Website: walmart
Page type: cart
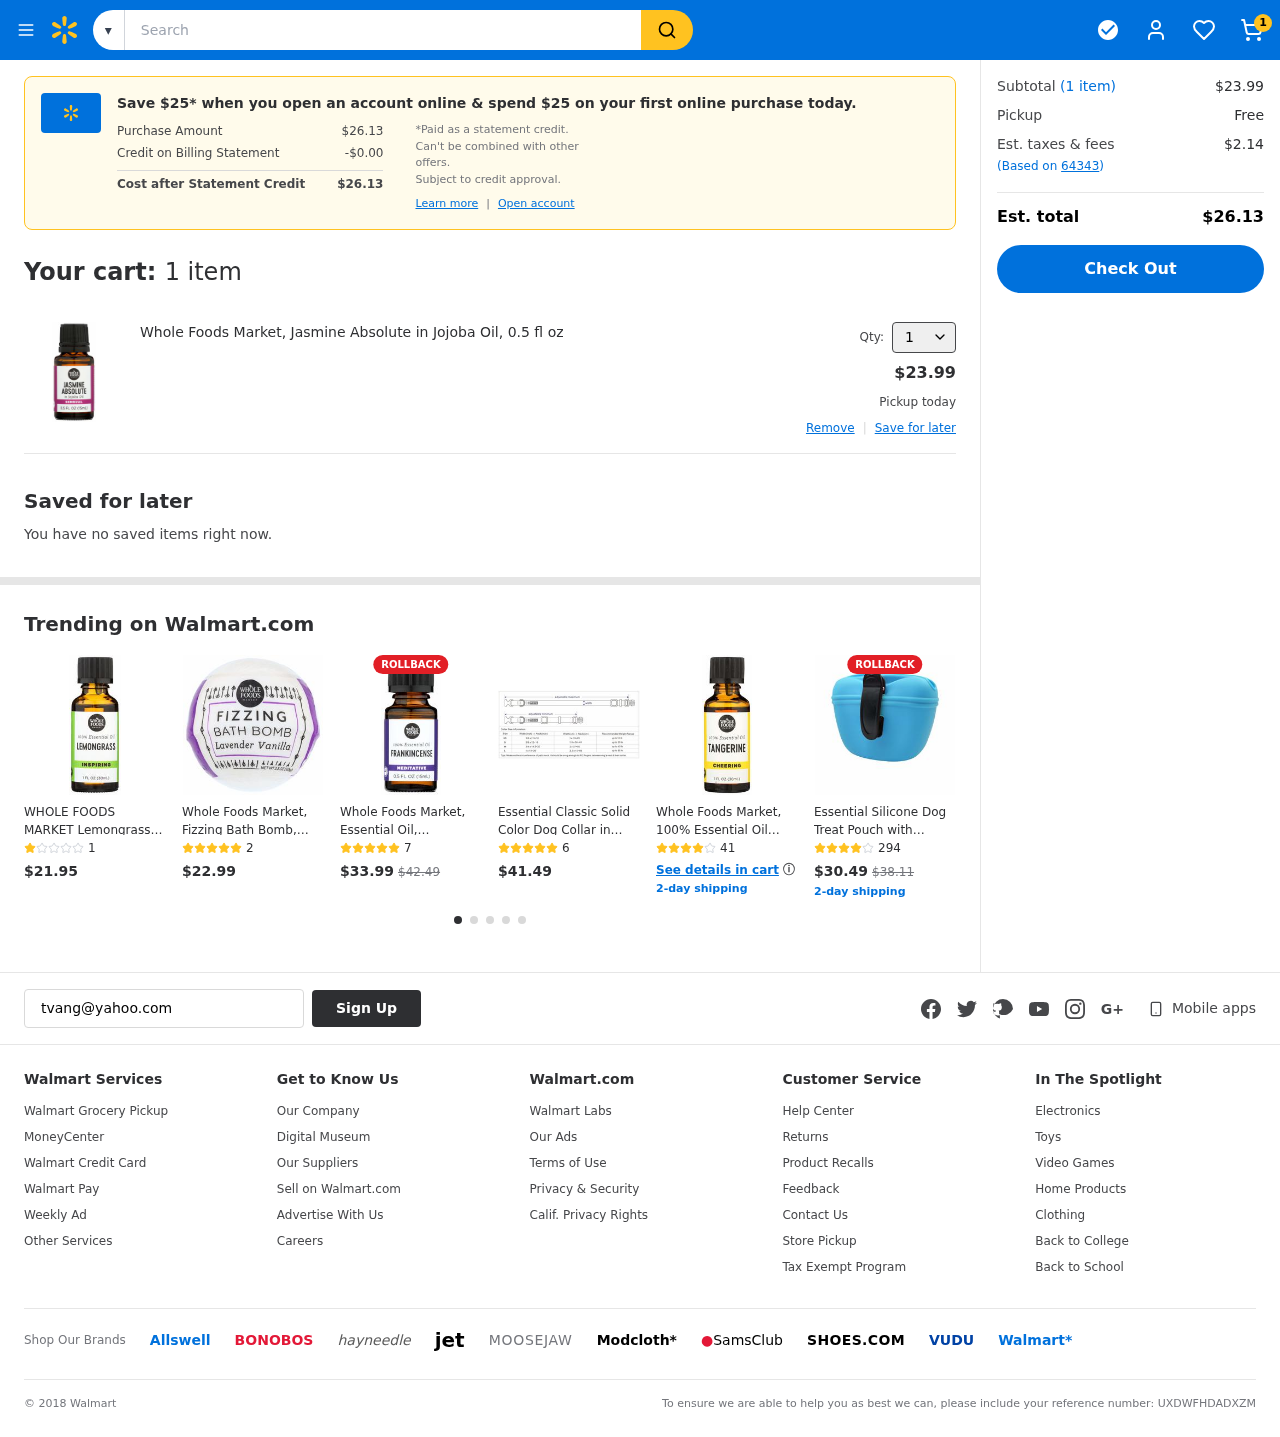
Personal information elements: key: PII_EMAIL
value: tvang@yahoo.com
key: PII_POSTCODE
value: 64343
Product elements: key: PRODUCT1_NAME
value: Whole Foods Market, Jasmine Absolute in Jojoba Oil, 0.5 fl oz
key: PRODUCT1_PRICE
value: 23.99
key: PRODUCT1_QUANTITY
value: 1
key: PRODUCT2_NAME
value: WHOLE FOODS MARKET Lemongrass Essential Oil, 1 FZ
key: PRODUCT2_NUM_RATINGS
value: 1
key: PRODUCT2_PRICE
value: $21.95
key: PRODUCT3_NAME
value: Whole Foods Market, Fizzing Bath Bomb, Lavender Vanilla, 2.3 oz
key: PRODUCT3_NUM_RATINGS
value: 2
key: PRODUCT3_PRICE
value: $22.99
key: PRODUCT4_NAME
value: Whole Foods Market, Essential Oil, Frankincense, 0.5 fl oz
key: PRODUCT4_NUM_RATINGS
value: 7
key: PRODUCT4_PRICE
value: $33.99
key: PRODUCT4_ORIGINAL_PRICE
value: $42.49
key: PRODUCT5_NAME
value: Essential Classic Solid Color Dog Collar in Navy, X-Small, Neck 21cm-28cm, Adjustable Collars for Do
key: PRODUCT5_NUM_RATINGS
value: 6
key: PRODUCT5_PRICE
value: $41.49
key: PRODUCT6_NAME
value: Whole Foods Market, 100% Essential Oil Tangerine, 1 Ounce
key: PRODUCT6_NUM_RATINGS
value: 41
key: PRODUCT7_NAME
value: Essential Silicone Dog Treat Pouch with Clip,Portable Dog Food Container for Training,Convenient Mag
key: PRODUCT7_NUM_RATINGS
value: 294
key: PRODUCT7_PRICE
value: $30.49
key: PRODUCT7_ORIGINAL_PRICE
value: $38.11
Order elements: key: ORDER_NUM_ITEMS
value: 1
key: ORDER_TOTAL
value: $26.13
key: ORDER_NUM_ITEMS
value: (1 item)
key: ORDER_NUM_ITEMS
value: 1 item
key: ORDER_SUBTOTAL
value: $23.99
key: ORDER_TAX
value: $2.14
Search elements: key: HEADER_SEARCH
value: Search